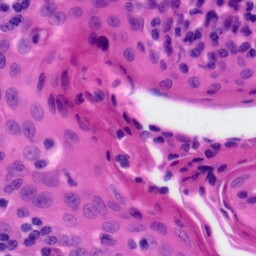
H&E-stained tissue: Tonsil